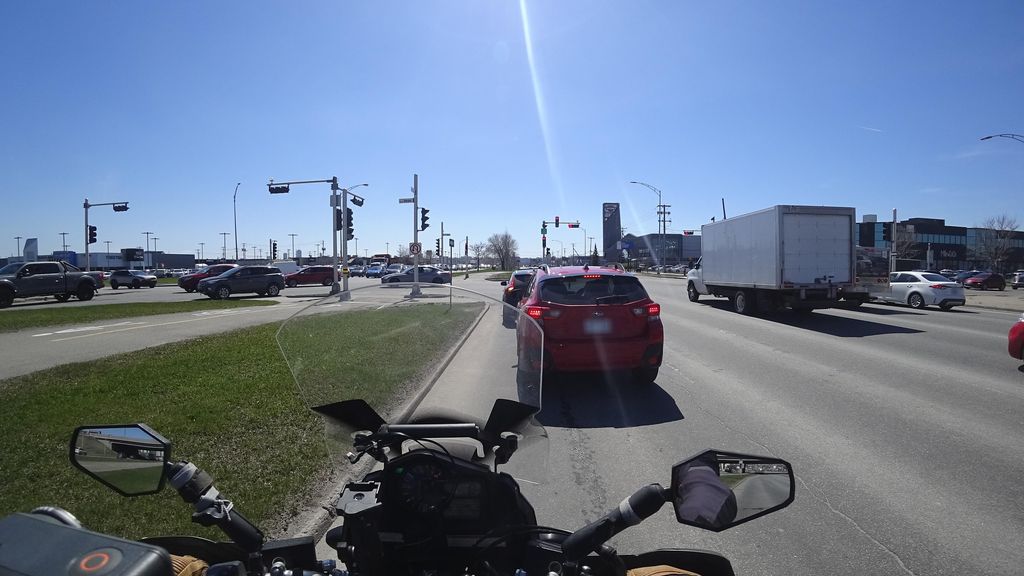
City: quebec_city